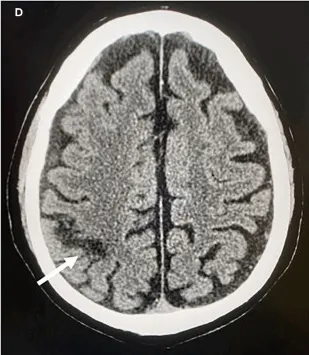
CT scan of the brain. (C,D) Right side: cortico-subcortical parietal hypodensity.
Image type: radiology (ct)